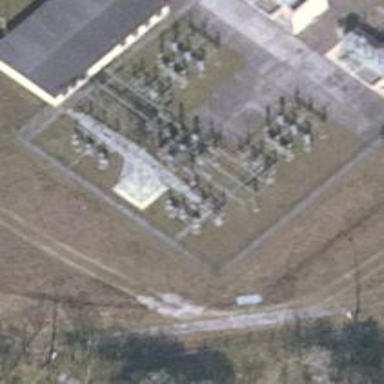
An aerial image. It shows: Busbar power line.